Interaction volume radius: 10 \u00c5
Interaction volume height: 10 \u00c5
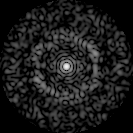
Disorder parameter: 0.8265